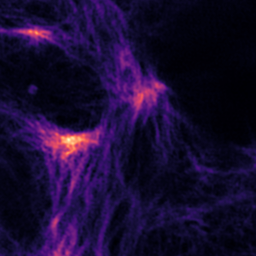
Label: Super-resolution F-actin image